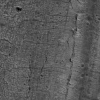
Atmospheric dust classification: not_dusty